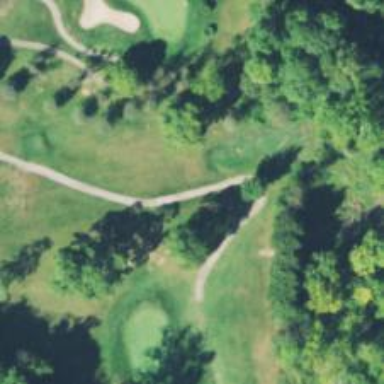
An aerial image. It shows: Path for golf carts.